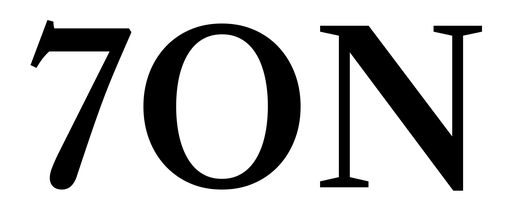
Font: LibreCaslonText_Medium